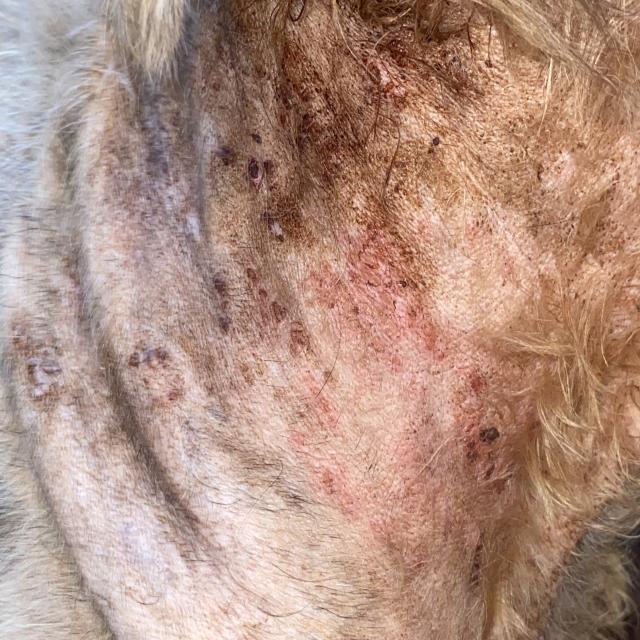
Canine demodicosis (Demodex mange) — caused by Demodex canis mites. Presents with alopecia, follicular papules, pustules, and comedones. Often localized on face and forelimbs.